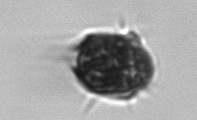
Label: Mesodinium